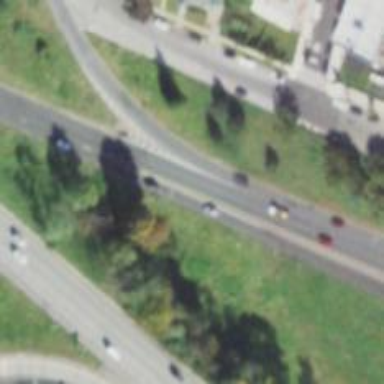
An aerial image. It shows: Asphalt trunk link road.